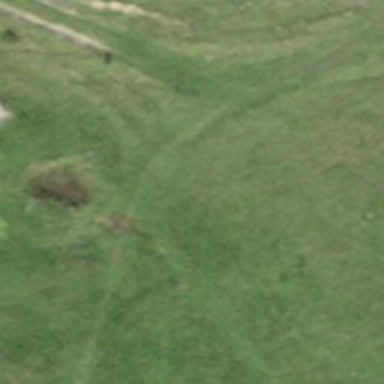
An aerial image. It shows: Grass path.